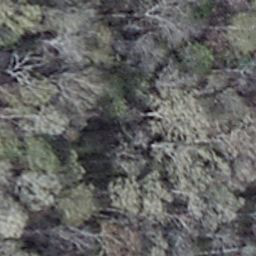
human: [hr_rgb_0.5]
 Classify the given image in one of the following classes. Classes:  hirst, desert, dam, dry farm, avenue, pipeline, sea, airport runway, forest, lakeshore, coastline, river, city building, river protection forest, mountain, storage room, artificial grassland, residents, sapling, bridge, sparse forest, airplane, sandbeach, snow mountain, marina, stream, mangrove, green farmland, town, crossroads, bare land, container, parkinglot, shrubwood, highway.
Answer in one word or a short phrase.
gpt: shrubwood